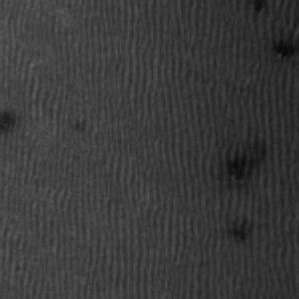
Label: frost